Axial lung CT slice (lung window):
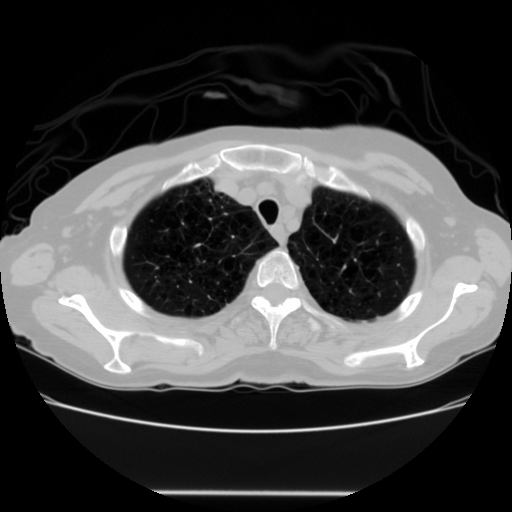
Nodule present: no